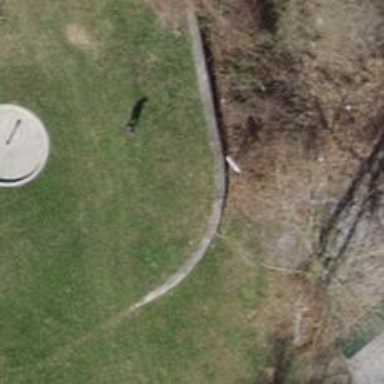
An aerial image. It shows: Bench for seating.